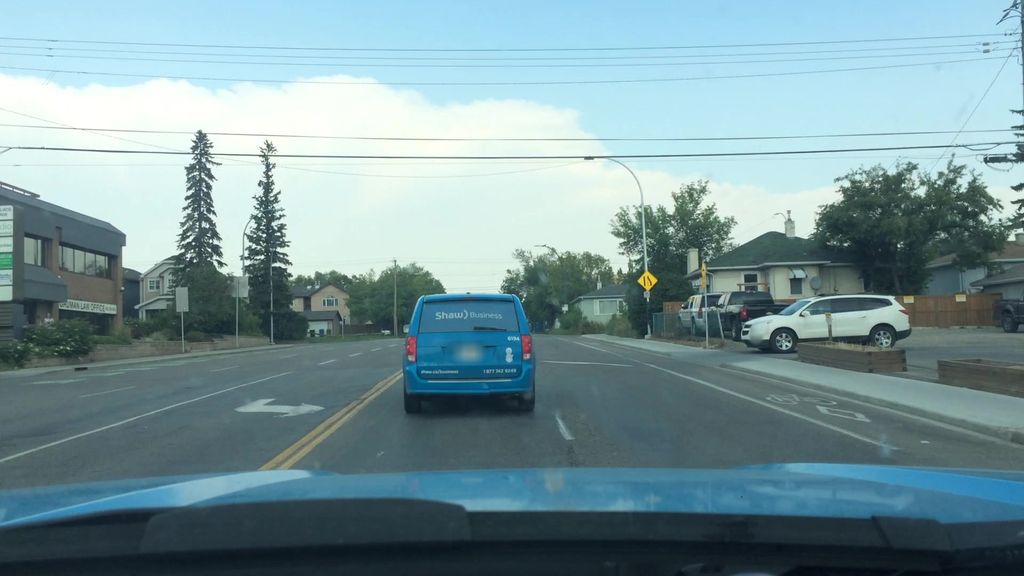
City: calgary